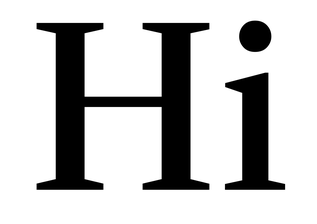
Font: LibreCaslonText_Medium